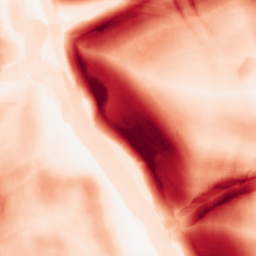
Category: morphological
Decomposition family: morphological_gradient
Decomposition parameters: size: 15
shape: square
Upsampling method: bilinear
Upsampling parameters: scale: 4
Upsampling scale: 4